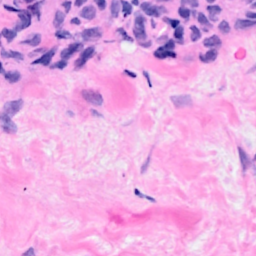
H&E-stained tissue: Breast